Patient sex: M
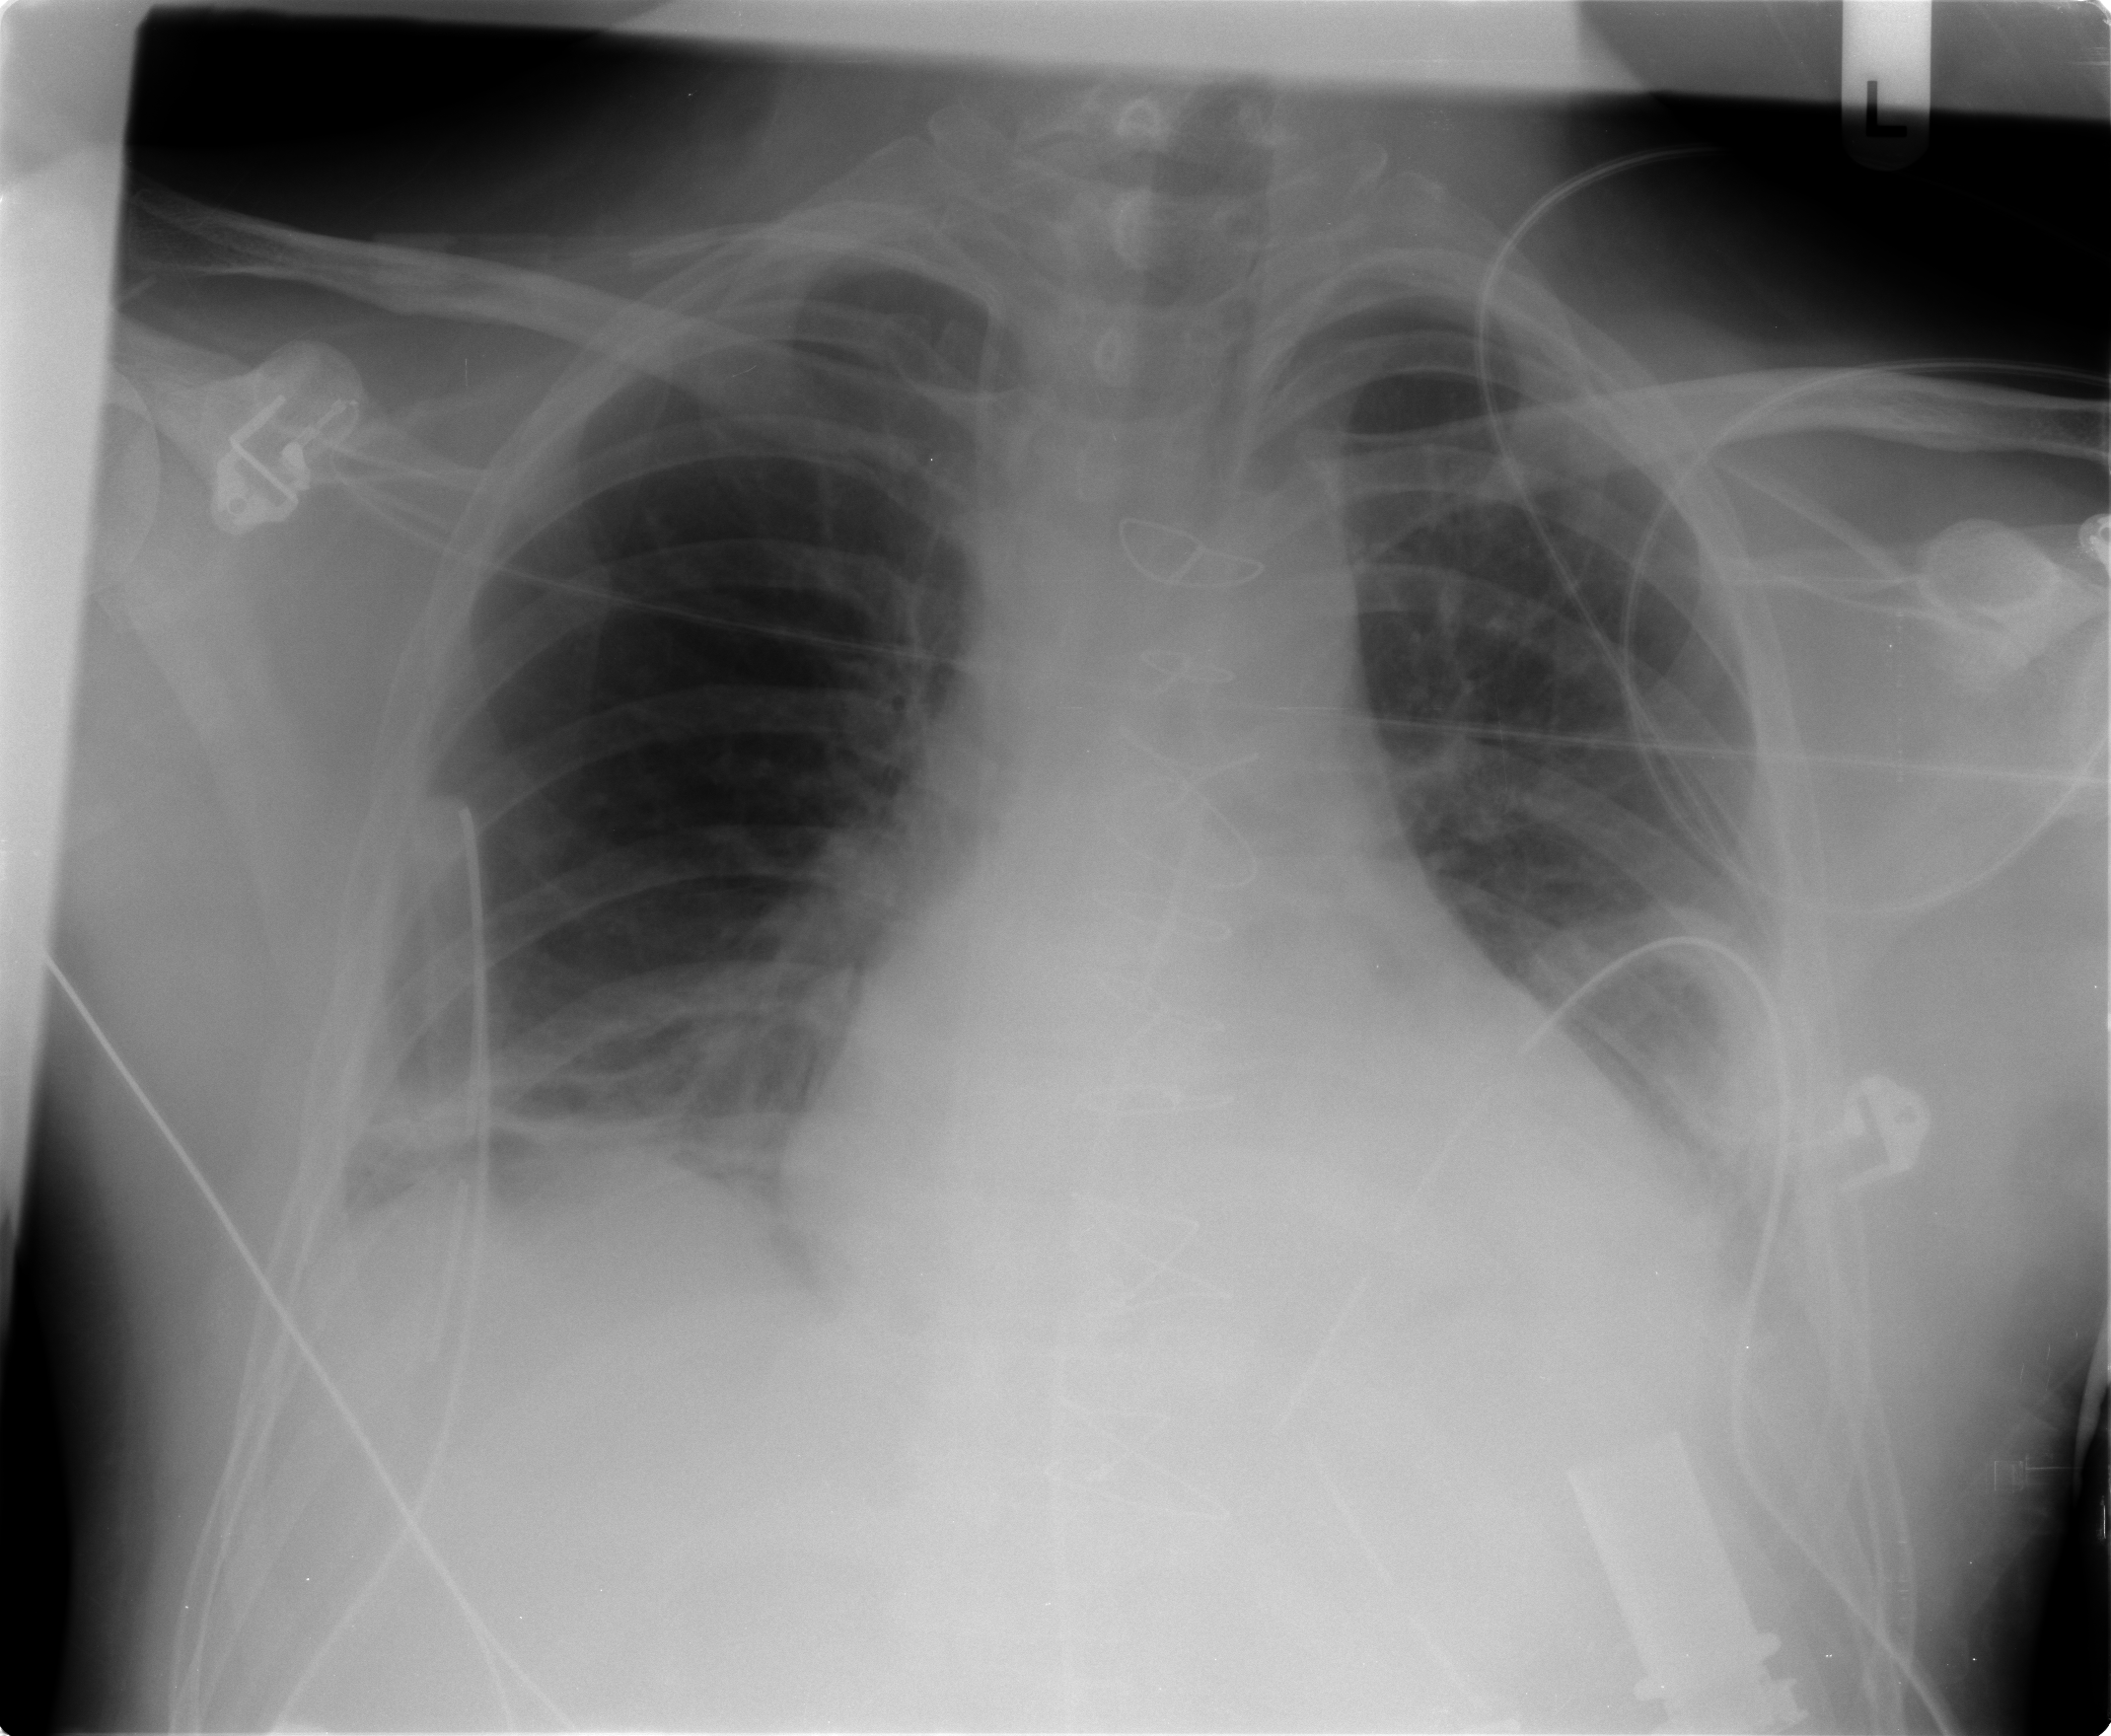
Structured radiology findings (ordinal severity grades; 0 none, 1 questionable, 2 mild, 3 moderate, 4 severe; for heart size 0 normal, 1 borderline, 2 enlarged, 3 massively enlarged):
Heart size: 2
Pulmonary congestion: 1
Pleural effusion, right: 2
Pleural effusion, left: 2
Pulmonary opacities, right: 0
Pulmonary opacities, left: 0
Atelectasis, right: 2
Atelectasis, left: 2